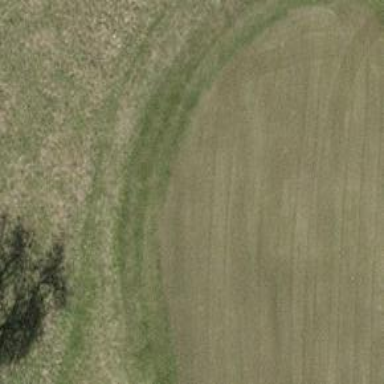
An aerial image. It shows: View of golf hole.